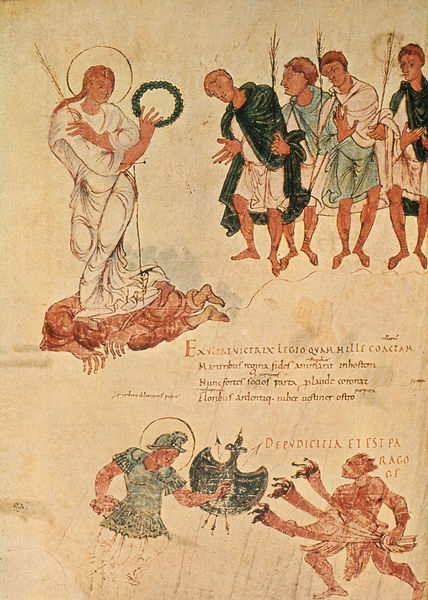
Titel: Prudentius Codex aus Bern/ Codex Bongarsianus 264
Institution: Bern, Burgerbibliothek
Schlagwörter: kampf, grün, braun, männer, zweige, schild, text, soldat, kranz, sieg, palmzweige, jesus, teufel, ähren, sieger, handschrift, abwehren, latein, buchmalerei